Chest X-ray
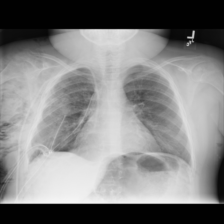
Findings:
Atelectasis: negative
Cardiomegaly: negative
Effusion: negative
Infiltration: negative
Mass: negative
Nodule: negative
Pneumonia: negative
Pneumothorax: negative
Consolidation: negative
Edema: negative
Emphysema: positive
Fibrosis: negative
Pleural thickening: negative
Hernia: negative